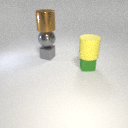
small gray metal cube below large brown metal cylinder